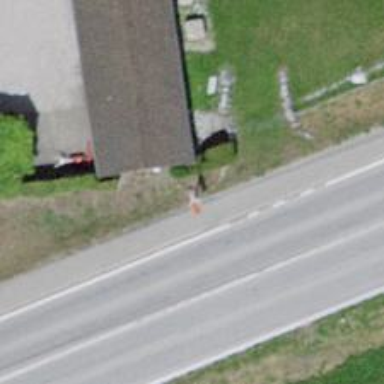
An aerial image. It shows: Pole with roof-covered pipeline marker.